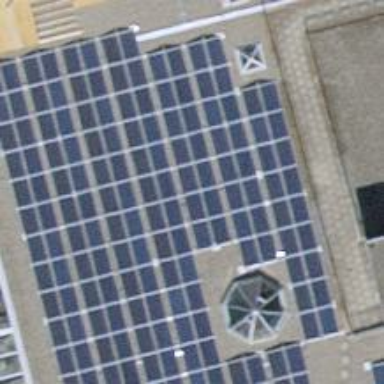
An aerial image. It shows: Solar power generator using photovoltaic method with solar photovoltaic panel types.